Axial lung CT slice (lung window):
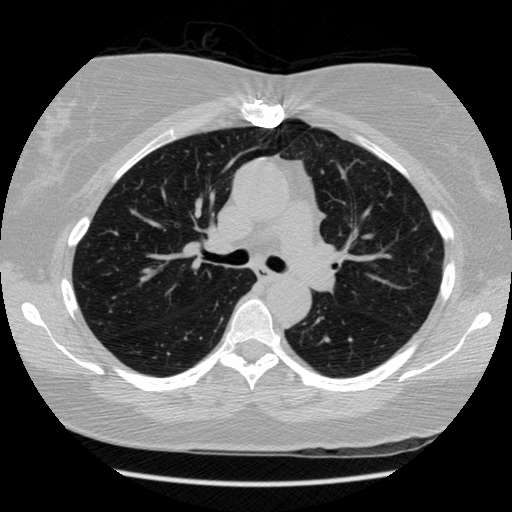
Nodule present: no